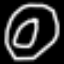
Label: donut